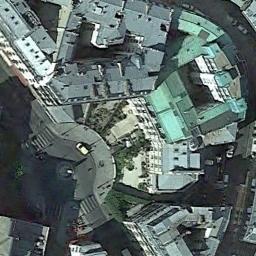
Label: commercial_area